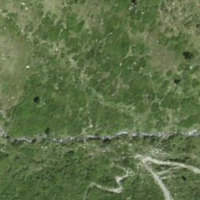
EUNIS habitat code: 31
Species observed at this site:
Vaccinium myrtillus